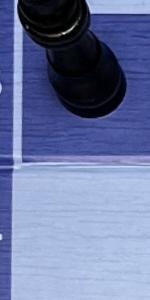
Label: Empty